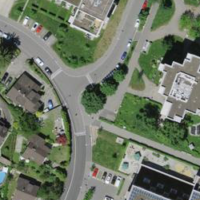
EUNIS habitat code: 55
Species observed at this site:
Pholcus phalangioides